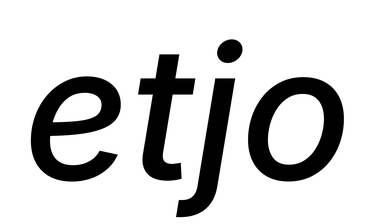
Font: Inter-Italic_Medium_Italic